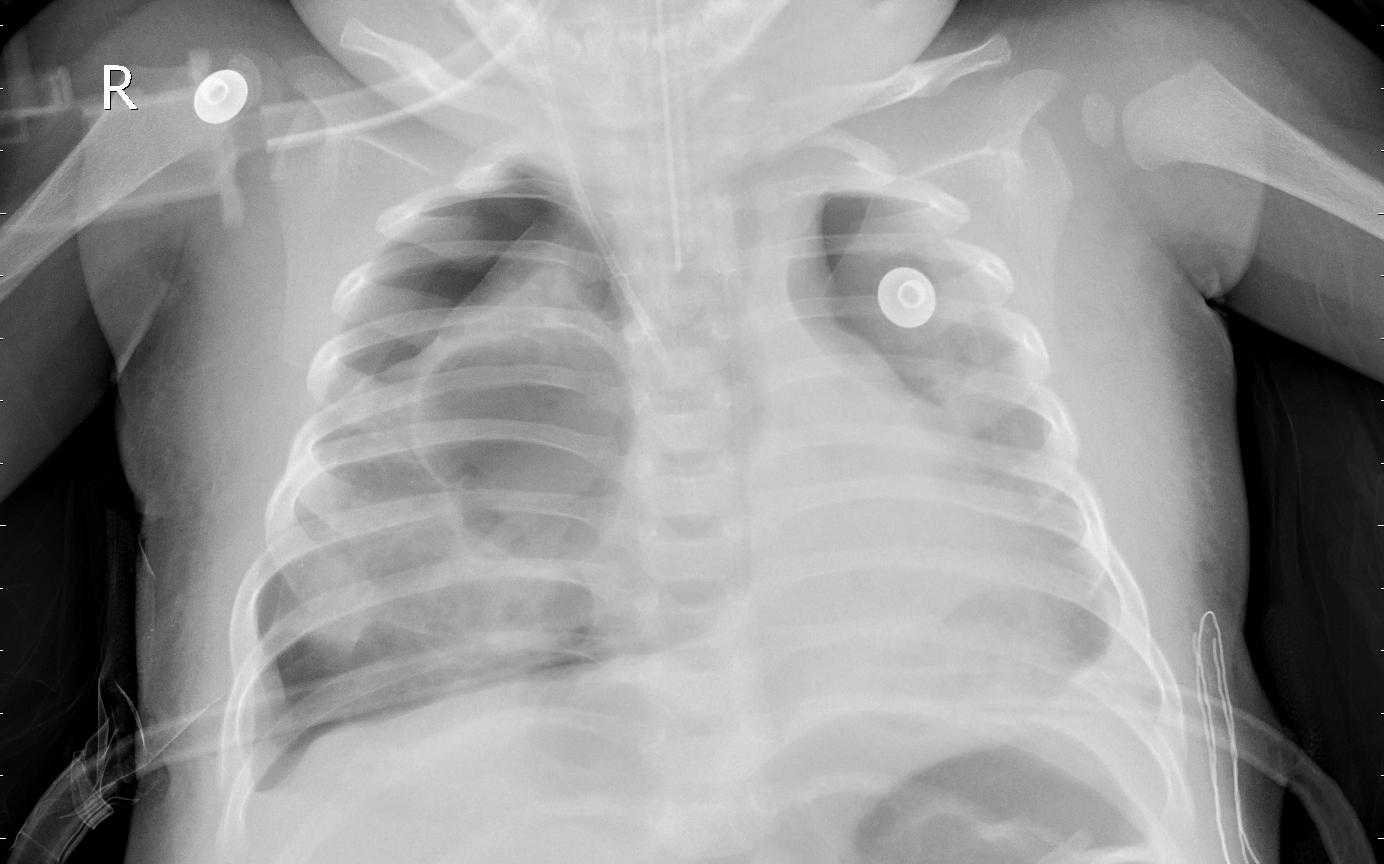
Diagnosis: PNEUMONIA